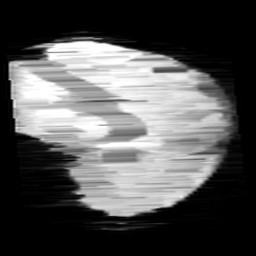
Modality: minIP
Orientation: sagittal
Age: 11
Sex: female
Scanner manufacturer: siemens
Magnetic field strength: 3 T
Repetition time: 0.027 s
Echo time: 0.02 s